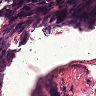
Metastatic tissue present: no